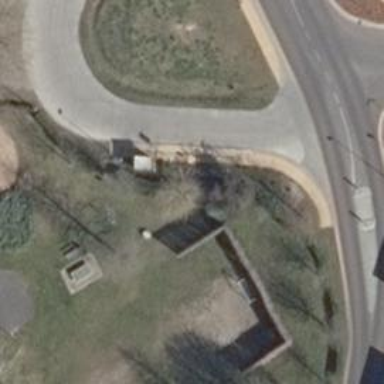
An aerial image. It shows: Public transport shelter.